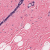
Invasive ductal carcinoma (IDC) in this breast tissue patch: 0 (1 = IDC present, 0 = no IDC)